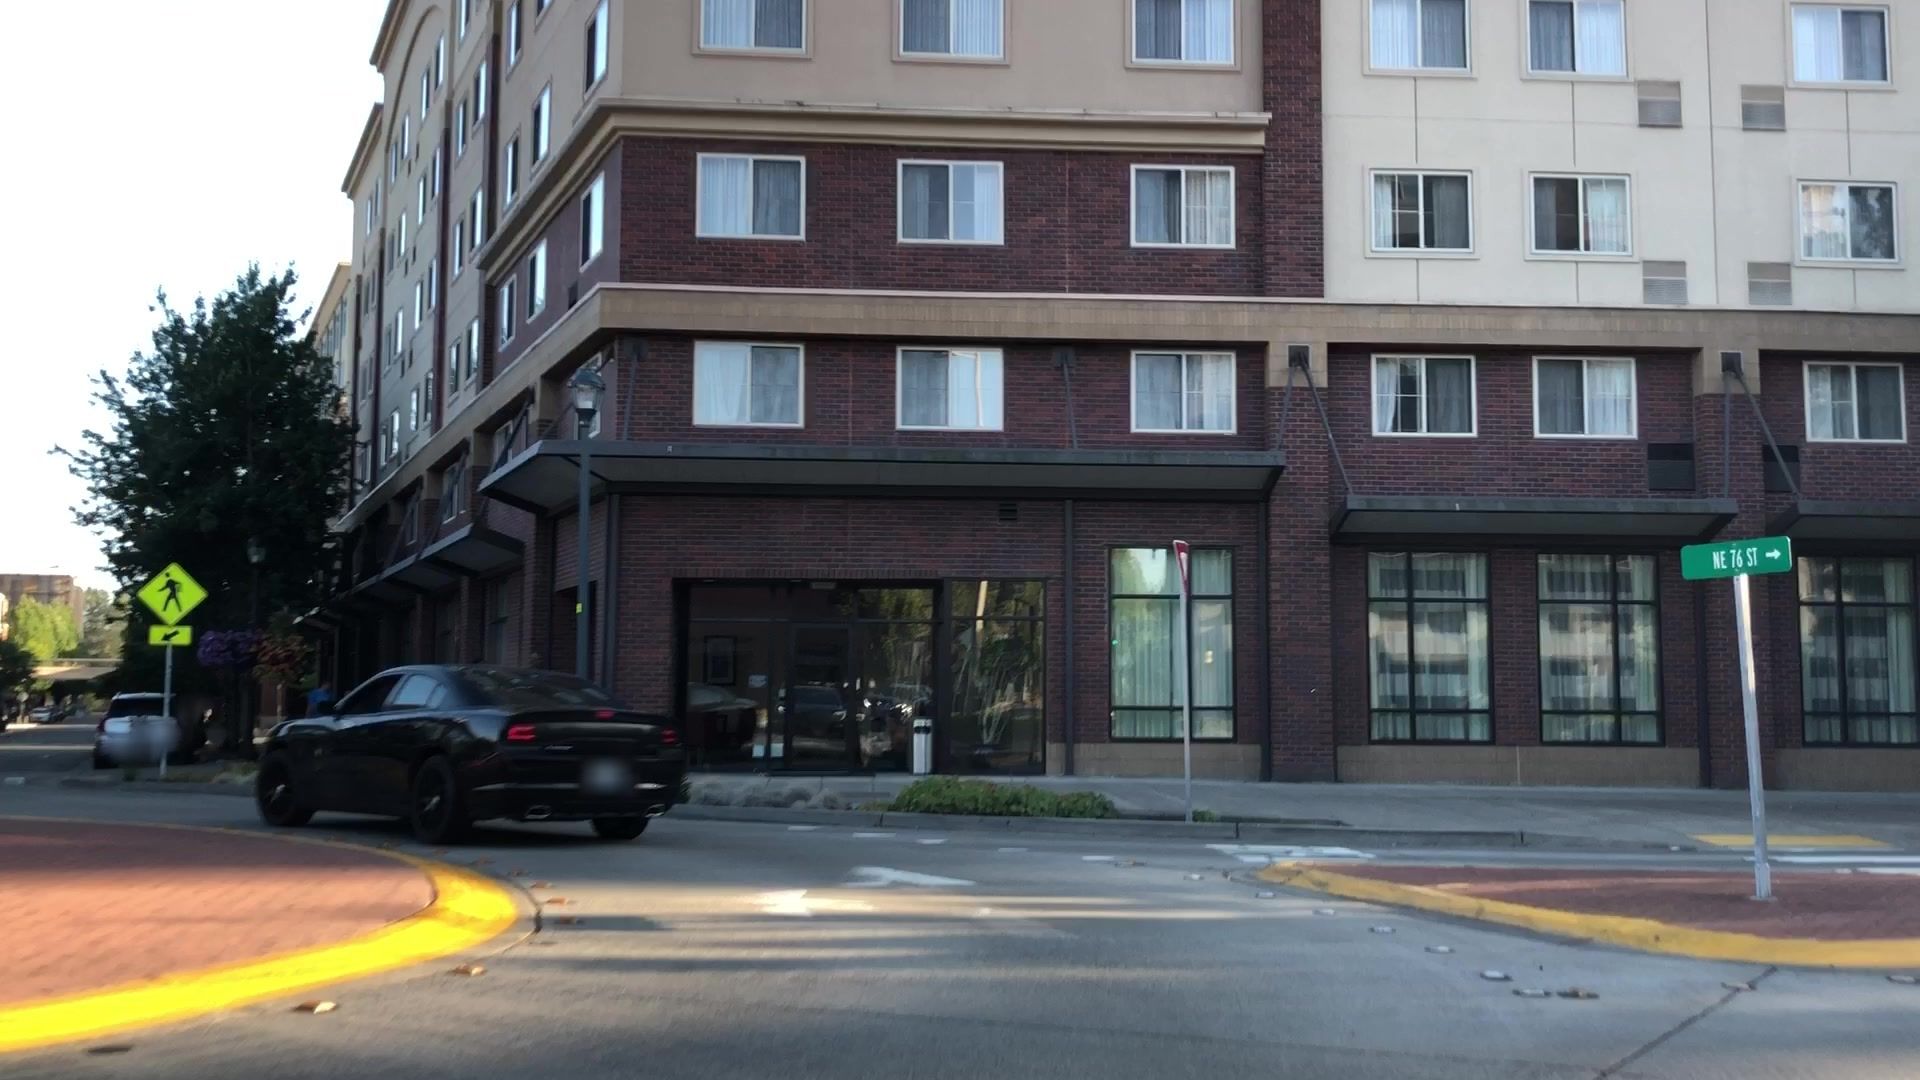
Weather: clear
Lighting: day
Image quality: good
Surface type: walking surface
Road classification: tertiary
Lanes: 1
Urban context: urban centre
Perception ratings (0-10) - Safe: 9.25, Lively: 7.01, Beautiful: 7.04, Boring: 2.44, Depressing: 2.95, Wealthy: 7.69